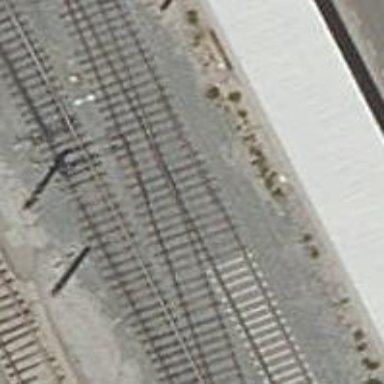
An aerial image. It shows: Rail yard with electrified contact lines for the railway.